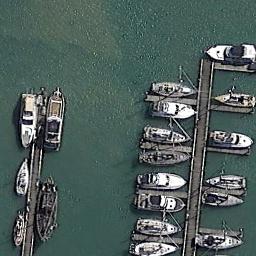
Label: harbor